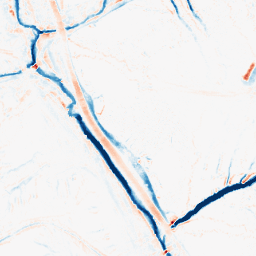
Category: morphological
Decomposition family: morphological
Decomposition parameters: operation: average
size: 5
Upsampling method: linear_exact
Upsampling parameters: scale: 8
Upsampling scale: 8